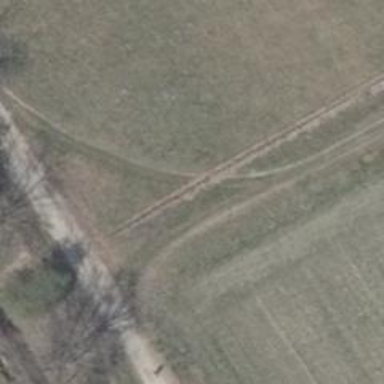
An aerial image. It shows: Track with ground surface of grade 4.